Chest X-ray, AP view. Patient: 54 years old, sex M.
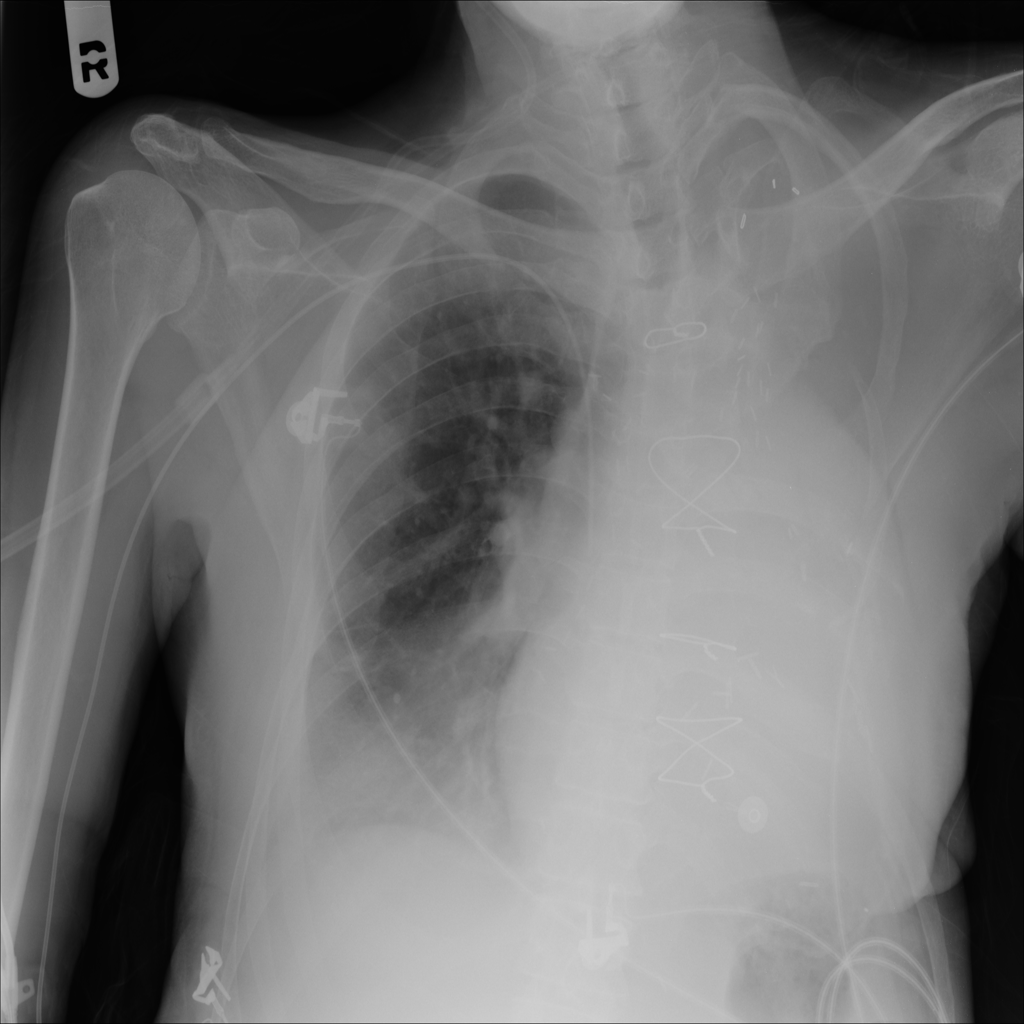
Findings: Consolidation